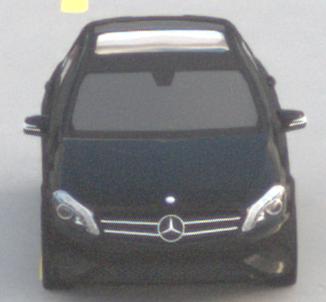
Make: Mercedes-Benz
Model: A 180
Detailed model: A-Class (176)
Model produced from: 2012/09
Model produced until: 2015/07
Doors: 5
Color: black
Road condition: dry road
Daytime: sunrise or sunset
Contrast: low contrast